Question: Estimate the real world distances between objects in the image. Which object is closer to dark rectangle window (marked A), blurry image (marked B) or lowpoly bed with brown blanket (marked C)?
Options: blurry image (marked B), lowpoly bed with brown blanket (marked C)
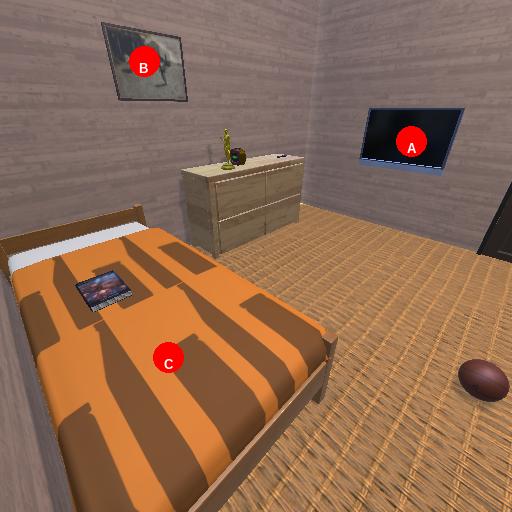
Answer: blurry image (marked B)